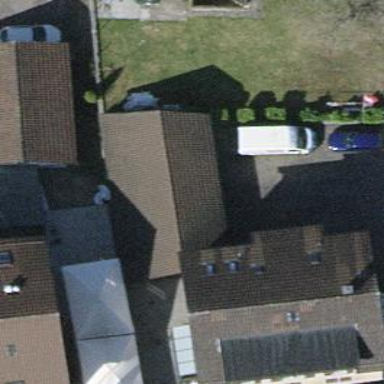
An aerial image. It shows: Garages with gabled roofs.